Question: Here is a screenshot from the attribute inspector:

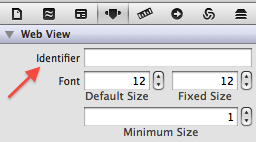
Answer: The identifier field in Interface Builder is equivalent to '-<URL>:
> The unique identifier for the preferences--it is fixed to the keys used to store the receiver's preferences in the user defaults database. 'WebView' objects can share instances of the 'WebPreferences' class by using the same preferences identifier.This method sets the receiver's preferences to the specified preferences object if it exists. Otherwise, this method creates a new 'WebPreferences' object for the receiver initialized with anIdentifier. Use this method to change the preferences used by the receiver's 'WebFrameView' objects. If you do not directly set the preferences, 'WebFrameView' objects use the preferences returned by the 'standardPreferences' class method of 'WebPreferences'.
If you want to reference a 'WebView' object in code, the most common options are setting an 'IBOutlet' or using 'tag'.